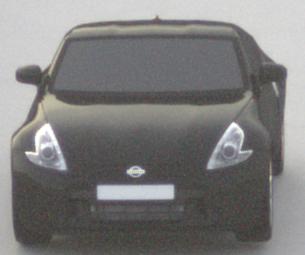
Make: Nissan
Model: 370Z Coupé
Detailed model: 370Z (Z34) Coupé
Model produced from: 2009/12
Model produced until: 2013/03
Doors: 3
Color: black
Road condition: dry road
Daytime: sunrise or sunset
Contrast: low contrast